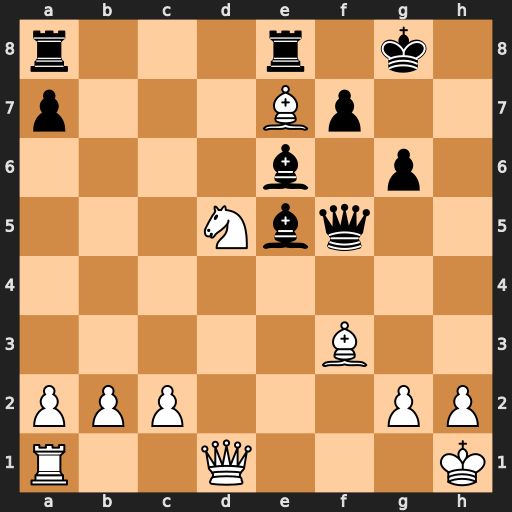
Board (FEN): r3r1k1/p3Bp2/4b1p1/3Nbq2/8/5B2/PPP3PP/R2Q3K
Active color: w
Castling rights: -
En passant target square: -
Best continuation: g4 Qxf3+ Qxf3